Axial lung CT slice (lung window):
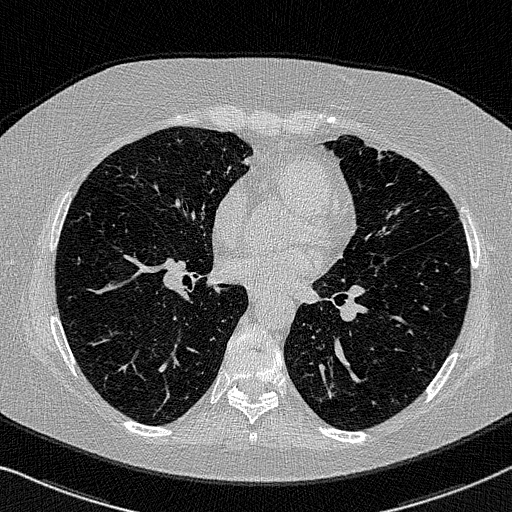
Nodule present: no